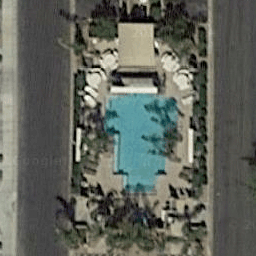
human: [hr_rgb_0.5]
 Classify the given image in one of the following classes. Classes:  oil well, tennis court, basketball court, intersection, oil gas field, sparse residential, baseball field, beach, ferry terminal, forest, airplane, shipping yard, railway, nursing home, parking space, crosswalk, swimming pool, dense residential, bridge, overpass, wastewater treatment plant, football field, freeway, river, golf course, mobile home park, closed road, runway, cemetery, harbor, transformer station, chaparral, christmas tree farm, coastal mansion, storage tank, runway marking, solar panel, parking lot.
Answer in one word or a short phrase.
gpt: swimming pool